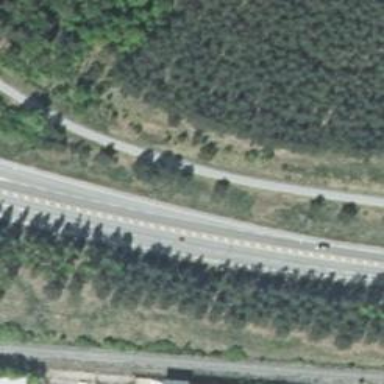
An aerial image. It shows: Motorway junction.